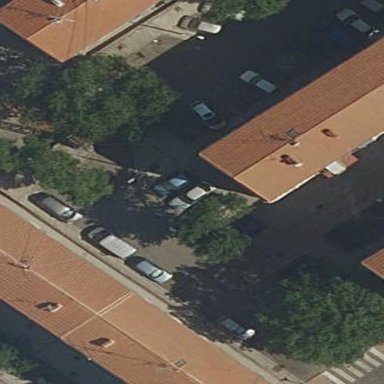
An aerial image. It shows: Hipped roof apartment building.